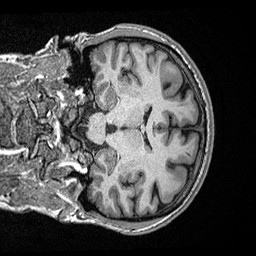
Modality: T1w
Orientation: coronal
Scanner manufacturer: ge
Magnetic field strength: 3 T
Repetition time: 2.349 s
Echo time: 0.002968 s